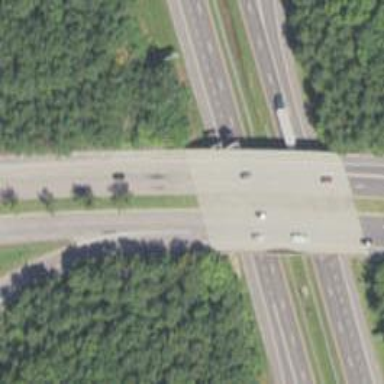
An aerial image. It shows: Primary highway crossing over bridge.